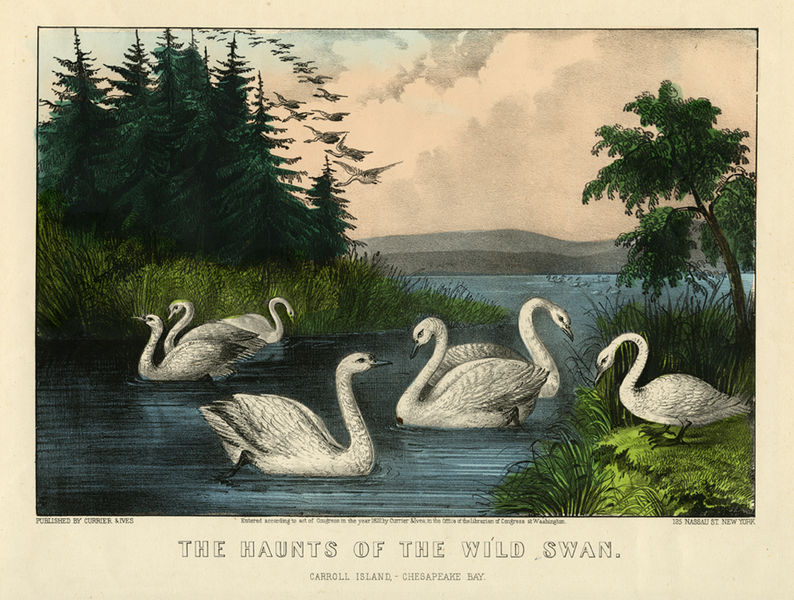
Titel: The Haunts of the Wild Swan, Carroll Island, Chesapeake Bay
Künstler: Currier and Ives
Standort: Amherst (Massachusetts, USA)
Institution: Mead Art Museum, Amherst College
Schlagwörter: blue, feathers, oil, white, black, green, group, painting, pink, print, feather, cloud, clouds, life, sky, tree, hill, hills, lake, landscape, mountain, mountains, nature, ocean, see, water, island, trees, feet, forest, grass, river, dusk, drawing, color, shadow, animals, bird, sketch, birds, fly, flying, photo, wings, wet, leaves, trunk, postcard, animal, eye, pond, paint, flock, bank, land, landschaft, stich, wing, text, floating, leg, swimming, wild, scenery, kupferstich, farbe, hunt, beaks, swim, swan, card, ducks, duck, formation, schwan, north america, schwäne, scientific, migration, swans, wild swan, haunts, carroll island, chesapeake bay, first, necks, atlantic, swans painting, the hawnts, the hawns of the wild swans, carrol island, carrol, haunts of the wild swan, pitchure, coloriert, coloration, published, peaker, flying swans, swarn